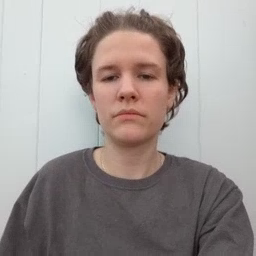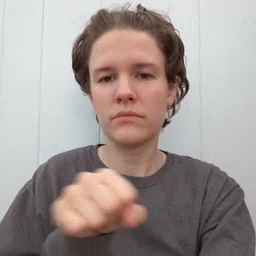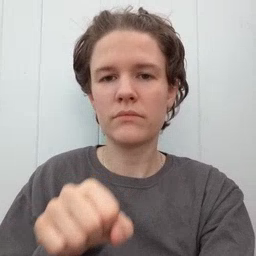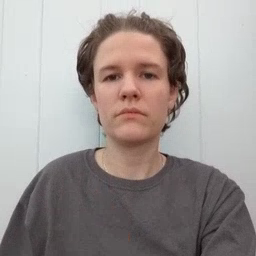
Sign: shoe